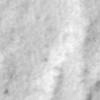
Label: no_change